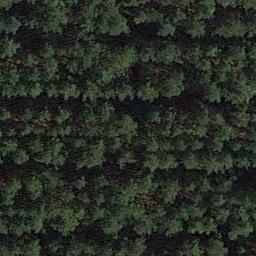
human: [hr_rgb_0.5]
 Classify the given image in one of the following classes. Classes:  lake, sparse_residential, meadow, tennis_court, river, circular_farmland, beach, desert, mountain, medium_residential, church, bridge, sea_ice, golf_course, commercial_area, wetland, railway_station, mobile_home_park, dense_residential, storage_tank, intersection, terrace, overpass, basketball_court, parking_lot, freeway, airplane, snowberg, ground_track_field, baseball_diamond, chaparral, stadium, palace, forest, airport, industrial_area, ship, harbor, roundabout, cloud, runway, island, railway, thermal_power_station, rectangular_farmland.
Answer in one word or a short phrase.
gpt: forest